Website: home-depot
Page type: customer-info-address
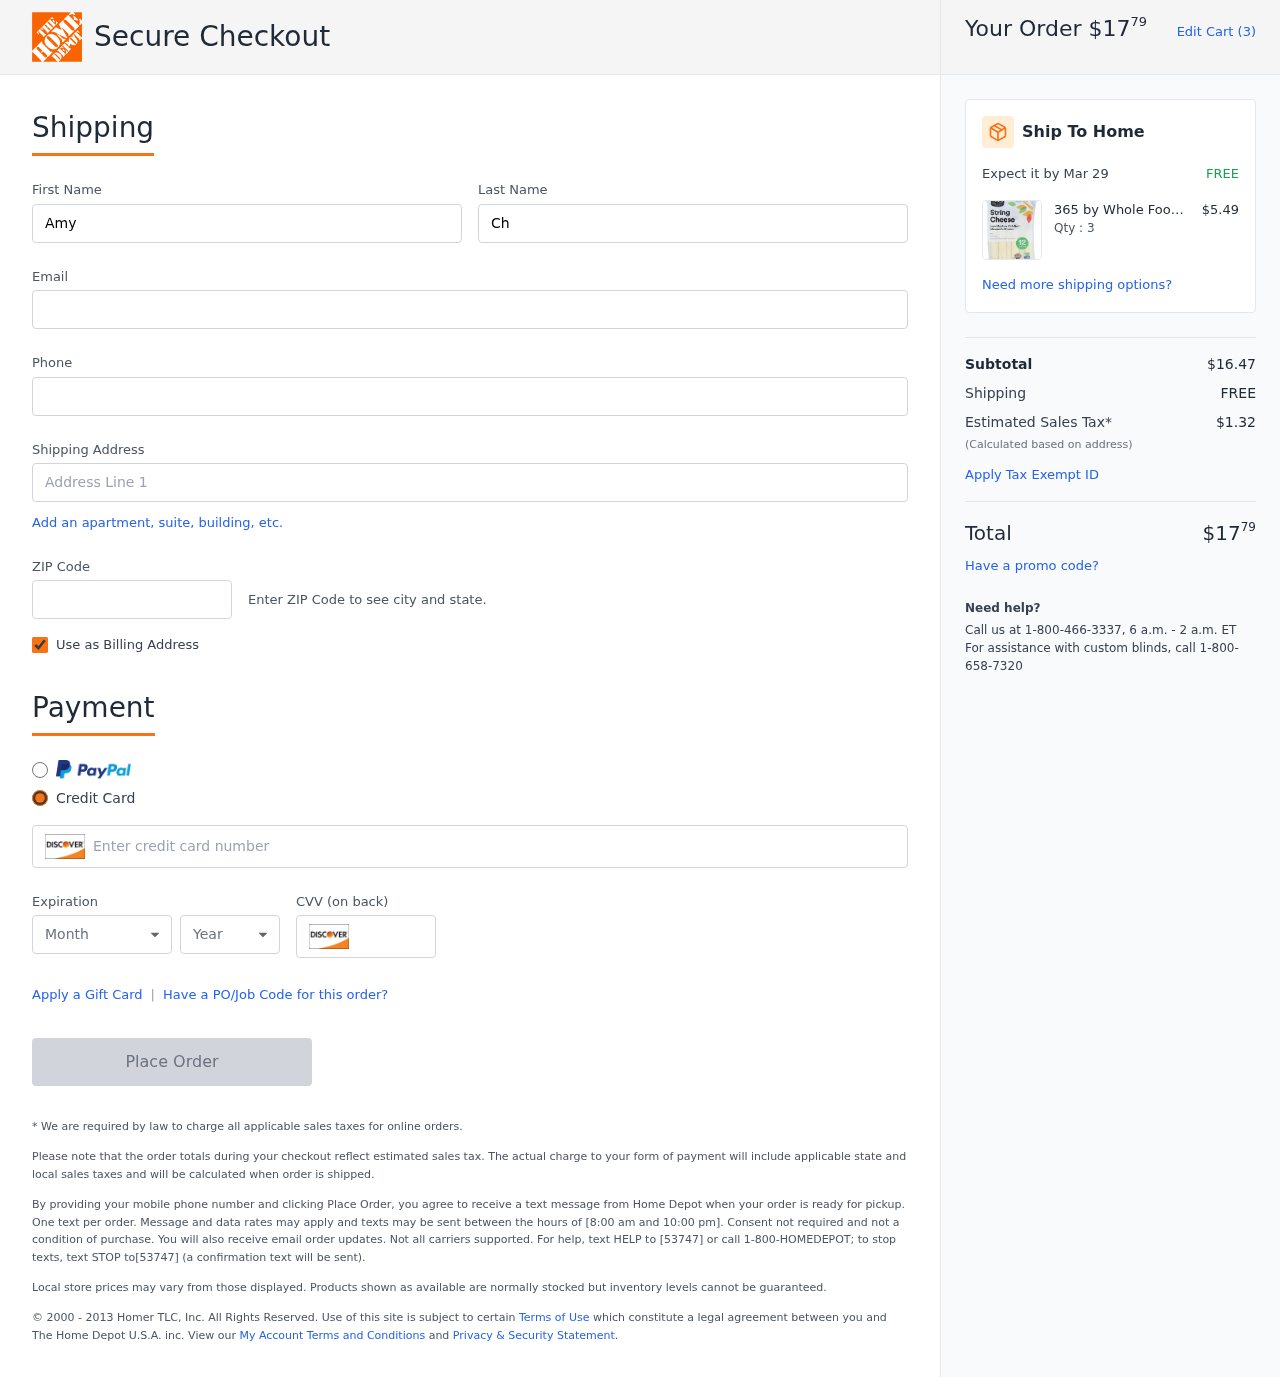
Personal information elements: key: PII_CARD_CVV
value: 885
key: PII_CARD_EXPIRY_MONTH
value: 01
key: PII_CARD_EXPIRY_YEAR
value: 26
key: PII_CARD_NUMBER
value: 6579 7143 9655 9563
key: PII_EMAIL
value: amychan@hotmail.com
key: PII_FIRSTNAME
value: Amy
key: PII_LASTNAME
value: Chan
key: PII_PHONE
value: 2667726882
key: PII_POSTCODE
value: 53112
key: PII_STREET
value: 079 Deborah Village Apt. 014
Product elements: key: PRODUCT1_BRAND
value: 365 by Whole Foods Market
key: PRODUCT1_NAME
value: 365 by Whole Foods Market, String Cheese (12 - 1 Ounce Sticks), 12 Ounce (Packaging May Vary)
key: PRODUCT1_NAME
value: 365 by Whole Foods M...
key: PRODUCT1_PRICE
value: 5.49
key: PRODUCT1_QUANTITY
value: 3
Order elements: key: ORDER_TOTAL
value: $1779
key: ORDER_NUM_ITEMS
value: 3
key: ORDER_DELIVERY_DATE
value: Mar 29
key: ORDER_SUBTOTAL
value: $16.47
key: ORDER_SHIPPING_COST
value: FREE
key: ORDER_TAX
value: $1.32